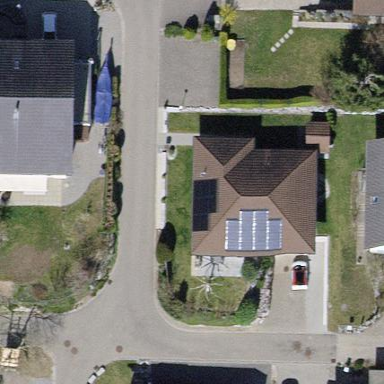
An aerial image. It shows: Detached building with hipped roof.